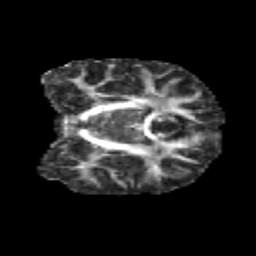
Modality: FA
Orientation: coronal
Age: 9
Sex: female
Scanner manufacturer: siemens
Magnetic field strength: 3 T
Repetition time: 3.8 s
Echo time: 0.07 s